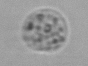
Label: Amoeba